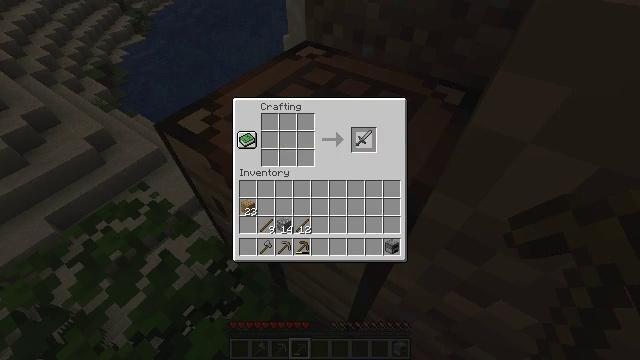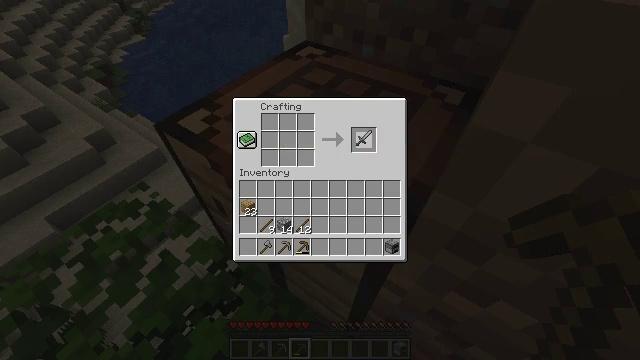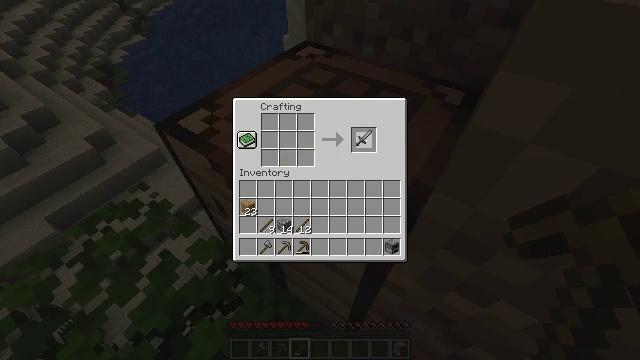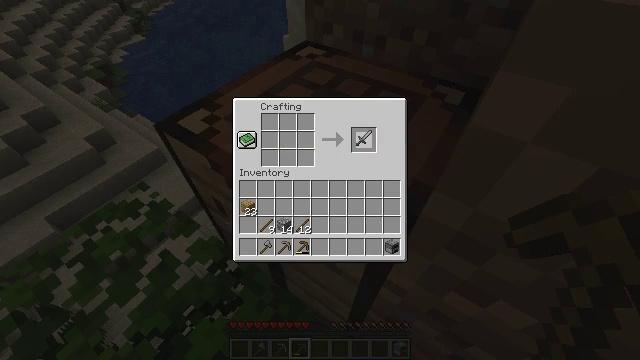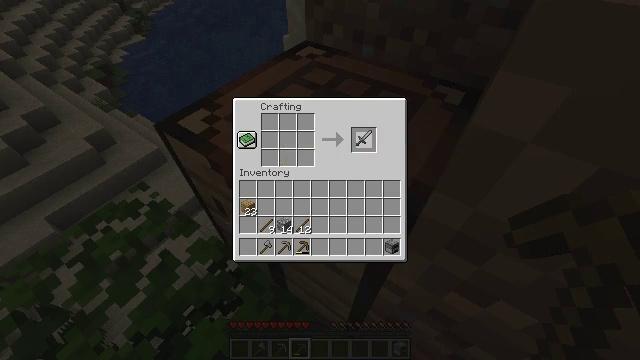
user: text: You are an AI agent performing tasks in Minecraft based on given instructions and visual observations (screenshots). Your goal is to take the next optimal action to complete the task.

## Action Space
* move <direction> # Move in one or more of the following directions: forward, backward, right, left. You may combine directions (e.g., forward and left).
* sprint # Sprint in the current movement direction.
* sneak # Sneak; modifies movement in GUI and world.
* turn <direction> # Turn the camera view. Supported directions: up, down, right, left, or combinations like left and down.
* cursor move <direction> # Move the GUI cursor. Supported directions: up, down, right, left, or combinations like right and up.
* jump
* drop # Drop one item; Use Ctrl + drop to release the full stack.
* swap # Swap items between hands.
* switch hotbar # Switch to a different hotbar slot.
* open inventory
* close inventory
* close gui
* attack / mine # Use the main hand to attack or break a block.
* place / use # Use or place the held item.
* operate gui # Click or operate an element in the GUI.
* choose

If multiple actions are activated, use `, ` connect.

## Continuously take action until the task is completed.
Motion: motion action
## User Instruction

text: Create a stone sword at a crafting table.
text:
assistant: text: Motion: operate gui
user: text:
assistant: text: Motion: operate gui
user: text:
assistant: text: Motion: operate gui
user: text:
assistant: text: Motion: no_op
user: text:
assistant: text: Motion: no_op